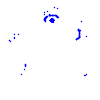
Particle: pion